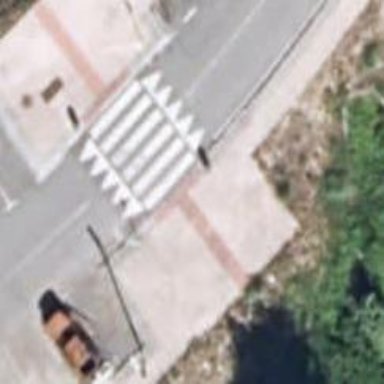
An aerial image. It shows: Marked crossing with traffic calming table.